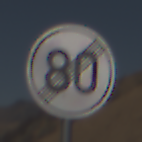
Verkehrszeichen: EndeGeschwindigkeit80
Umgebung: Outdoor, Nature
Tageszeit: Midday
Wetter: Clear
Licht: Natural
Jahreszeit: NotSpecified
Kontrast: HighContrast